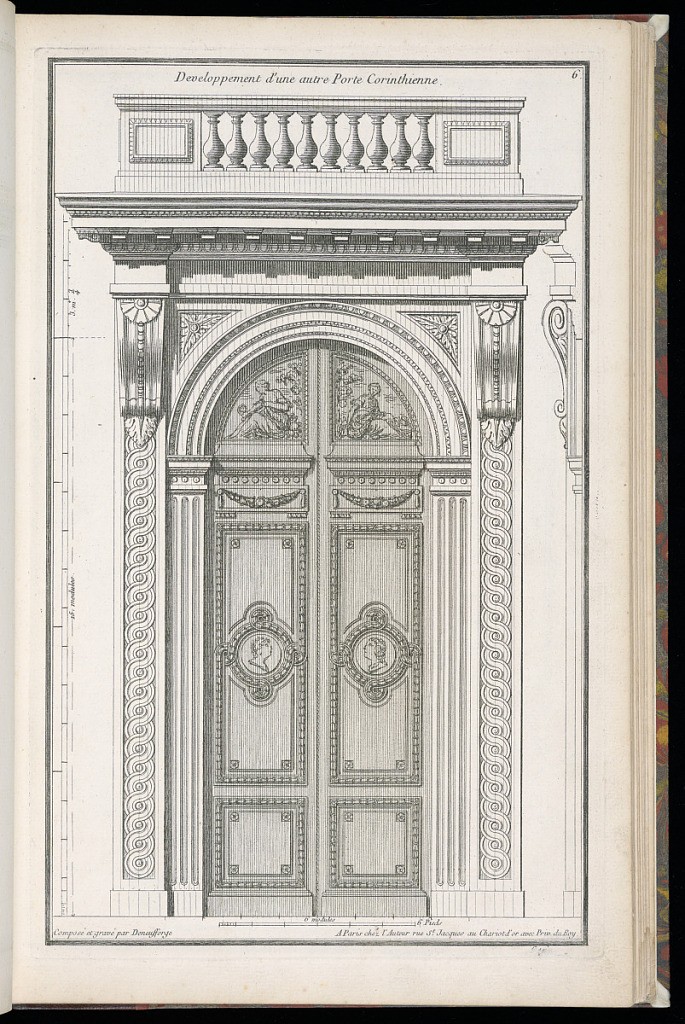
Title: Developpement d'une autre Porte Corinthienne
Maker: Jean-François de Neufforge, Flemish, 1714–1791
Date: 1768
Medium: Engraving on paper
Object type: Print
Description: Design for an arched door decorated in the Corinthian order and with a balcony above, decorated with rosettes, guilloche, fluting, medallions, bar course, lamb tongue, egg and dart, and narrative scenes inspired from antiquity. The plate is signed and numbered.